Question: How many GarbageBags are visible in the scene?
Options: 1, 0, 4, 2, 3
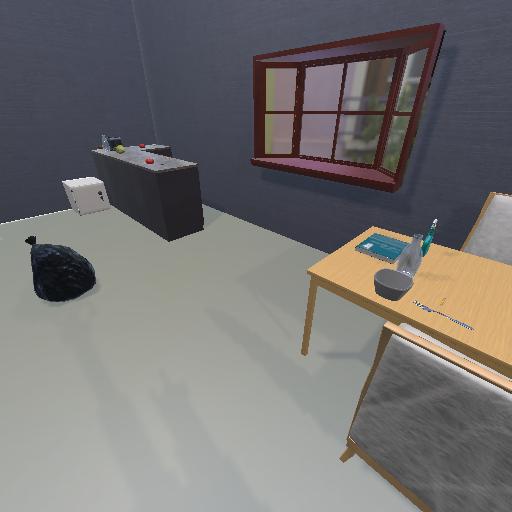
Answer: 1